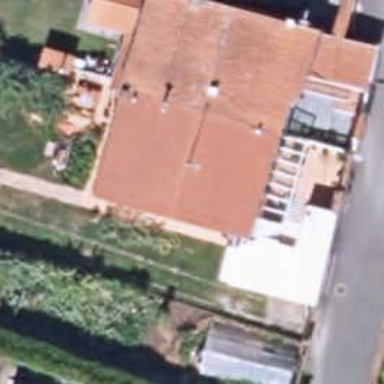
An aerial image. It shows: Simple house.